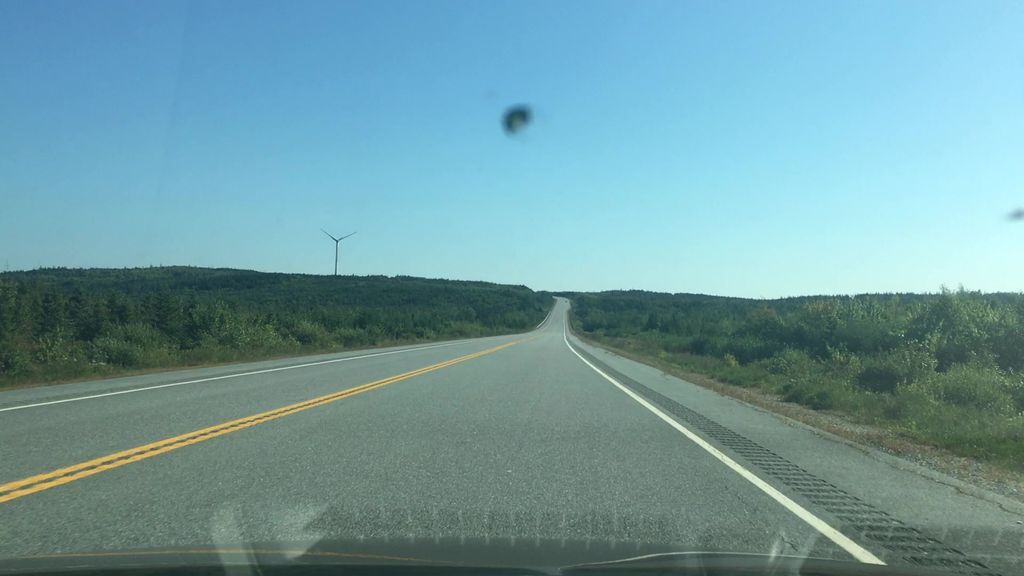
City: halifax